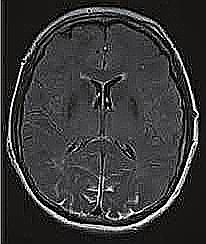
Label: notumor